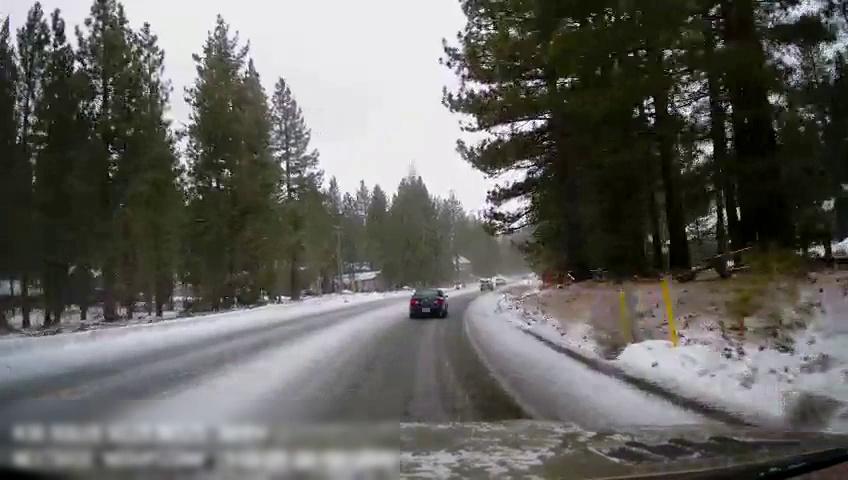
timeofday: Day
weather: Snowy
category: Drivable Space
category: Vehicles | Car
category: Vehicles | Car
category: Lanes | Current Lane